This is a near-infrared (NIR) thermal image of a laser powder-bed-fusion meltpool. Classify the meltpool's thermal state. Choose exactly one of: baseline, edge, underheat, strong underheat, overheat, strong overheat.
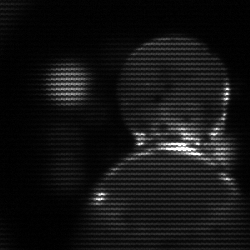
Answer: edge